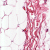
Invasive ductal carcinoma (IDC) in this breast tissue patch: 0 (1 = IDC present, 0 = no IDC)